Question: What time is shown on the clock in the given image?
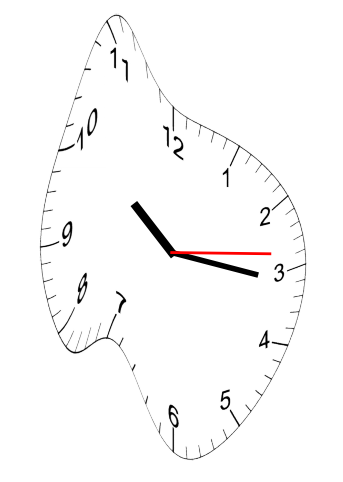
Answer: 10:16:14